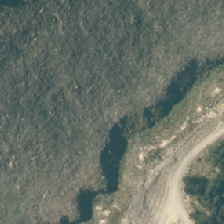
Land cover: harvested_forest